Question: I want to insert a multiselect (from <URL>.
Unfortunately, the multiselect is not correctly initialized and the result is a classic bootstrap multiselect box :

Here is my code :
'''
<html>
<head>
<link rel="stylesheet" href="css/bootstrap.min.css">
<link rel="stylesheet" href="css/bootstrap-multiselect.css">
</head>
<body>
<button id="mypopover" type="button" class="btn btn-default" data-container="body" data-toggle="popover" data-placement="bottom" data-content='
<div class="btn-group">
<select class="form-control multiselect" multiple="multiple">
<option>Choice 1</option>
<option>Choice 2</option>
<option>Choice 3</option>
</select>
<button class="btn btn-default" type="button">&nbsp;<span class="glyphicon glyphicon-remove"></span>&nbsp;</button>
<button class="btn btn-primary" type="button">&nbsp;<span class="glyphicon glyphicon-ok"></span>&nbsp;</button>
</div>
' data-title="Filter">
My popover
</button>
<script src="js/jquery-1.11.0.min.js"></script>
<script src="js/bootstrap.min.js"></script>
<script src="js/bootstrap-multiselect.js"></script>
<script src="js/bootstrap-tooltip.js"></script>
<script src="js/bootstrap-popover.js"></script>
<script>
$(function() {
// Popover
$("#mypopover").popover({
trigger:'click',
html:true,
content:function(){return $("#popover-content").html();}}
);
$('.multiselect').multiselect();
});
</script>
</body>
</html>
'''
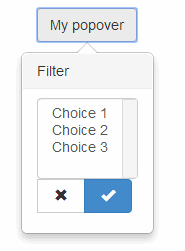
Answer: I found this way :
'''
<script>
$(function() {
$("#mypopover").popover({
trigger:'click',
html:true,
content:function(){return $("#popover-content").html();}}
).on('click',function () {
$('.multiselect').multiselect();
});
});
</script>
'''
It is probably better using the event "show.bs.popover".